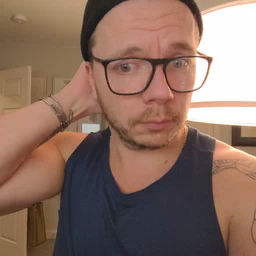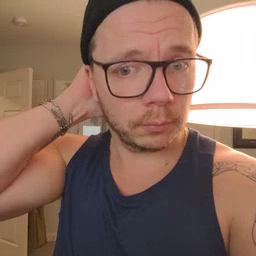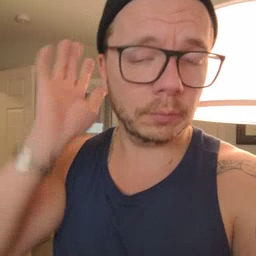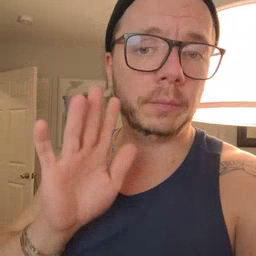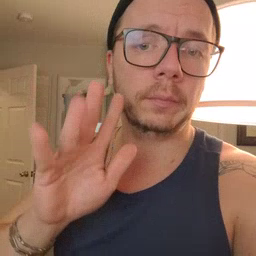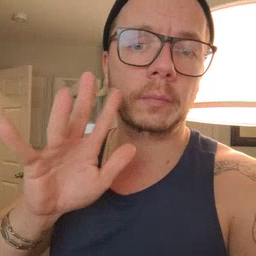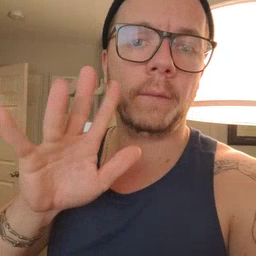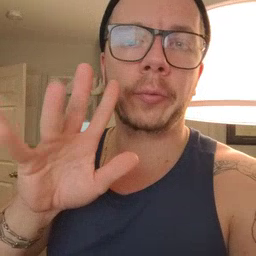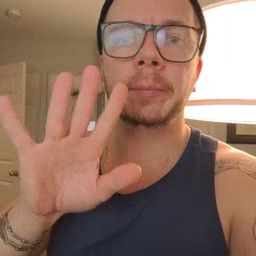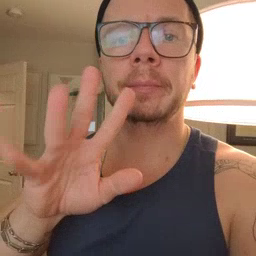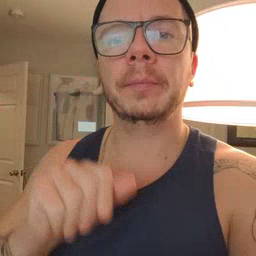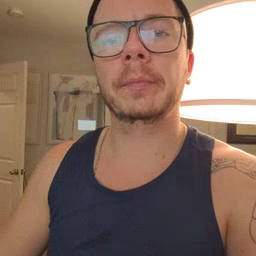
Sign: finger